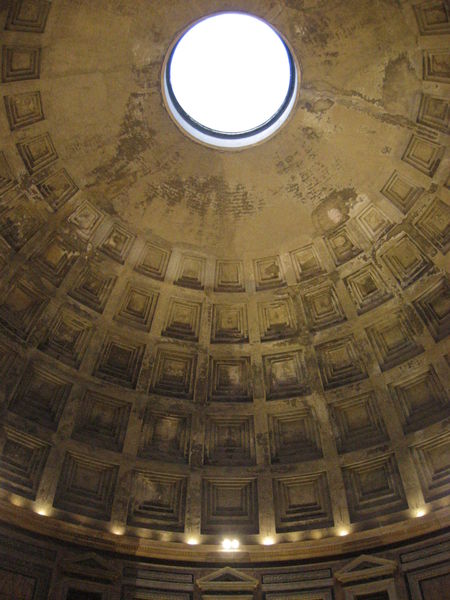
Titel: Rom, Pantheon
Standort: Rom, Pantheon (EU - I - Latium)
Schlagwörter: dreieck, sand, braun, fenster, licht, muster, alt, stein, kirche, decke, rund, bogen, mauer, linien, rundes fenster, kuppel, ornamente, foto, gewölbe, dom, linie, mauerwerk, loch, gross, pantheon, rom, quadrate, antik, fresken, kassetten, dreiecke, quadrat, verputz, verfallen, römisch, atrium, beschädigt, täfelung, lcihtfang, bröckelt, ceasars palace, rundes loch, musterdecke